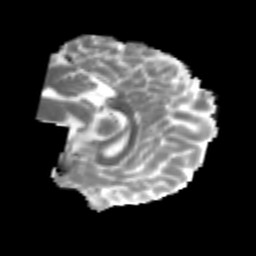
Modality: MD
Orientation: sagittal
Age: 28
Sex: male
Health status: healthy